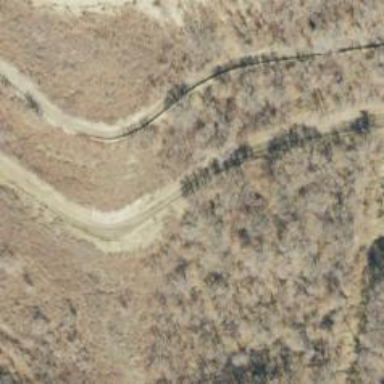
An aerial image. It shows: Connection type piste.